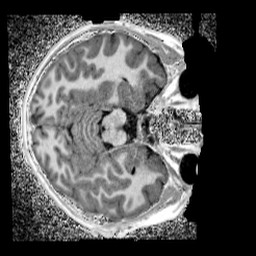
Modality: UNIT1_denoised
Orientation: axial
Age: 11
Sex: male
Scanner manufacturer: siemens
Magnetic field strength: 3 T
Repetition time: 4 s
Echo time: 0.00299 s